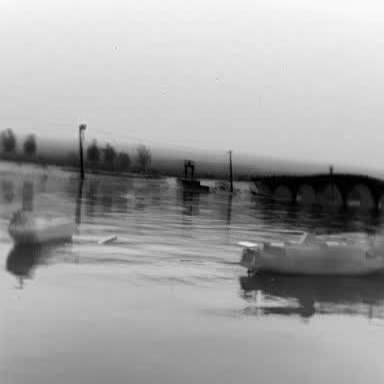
There are two objects shown in the infrared image, including a liner, and a container_ship.